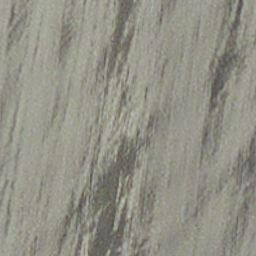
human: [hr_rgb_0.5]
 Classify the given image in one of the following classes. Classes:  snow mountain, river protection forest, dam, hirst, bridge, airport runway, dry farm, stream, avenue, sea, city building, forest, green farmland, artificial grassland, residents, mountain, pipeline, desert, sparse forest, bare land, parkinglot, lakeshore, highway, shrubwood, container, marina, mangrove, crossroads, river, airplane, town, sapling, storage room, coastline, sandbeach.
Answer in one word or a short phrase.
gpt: dry farm